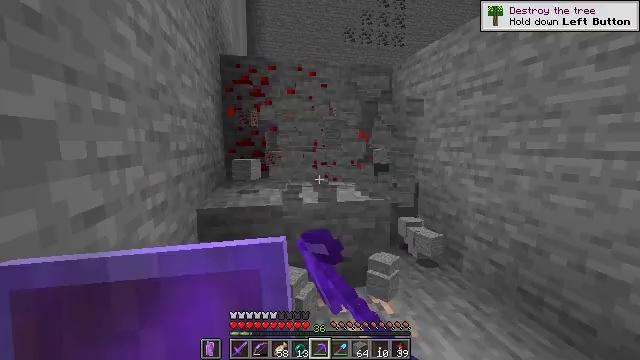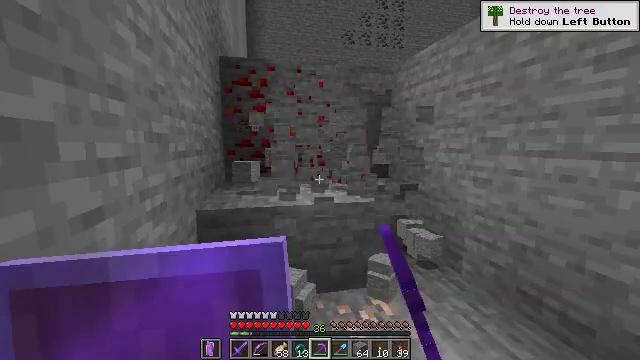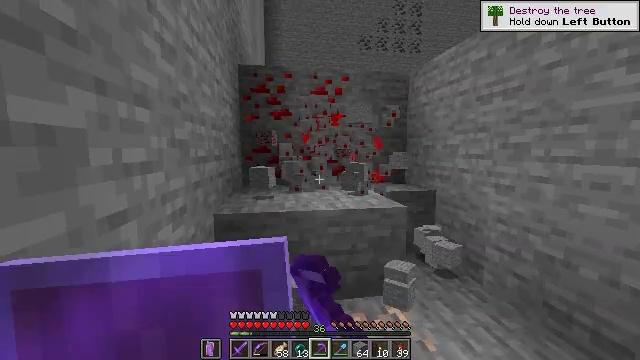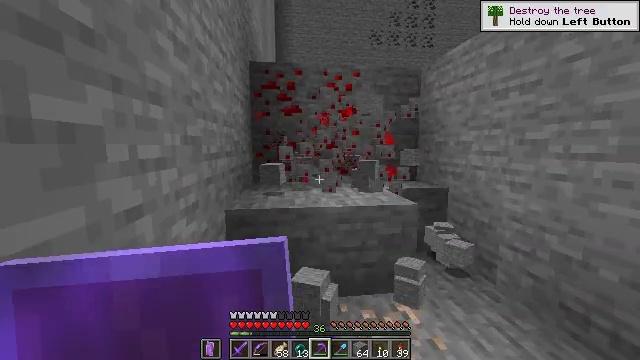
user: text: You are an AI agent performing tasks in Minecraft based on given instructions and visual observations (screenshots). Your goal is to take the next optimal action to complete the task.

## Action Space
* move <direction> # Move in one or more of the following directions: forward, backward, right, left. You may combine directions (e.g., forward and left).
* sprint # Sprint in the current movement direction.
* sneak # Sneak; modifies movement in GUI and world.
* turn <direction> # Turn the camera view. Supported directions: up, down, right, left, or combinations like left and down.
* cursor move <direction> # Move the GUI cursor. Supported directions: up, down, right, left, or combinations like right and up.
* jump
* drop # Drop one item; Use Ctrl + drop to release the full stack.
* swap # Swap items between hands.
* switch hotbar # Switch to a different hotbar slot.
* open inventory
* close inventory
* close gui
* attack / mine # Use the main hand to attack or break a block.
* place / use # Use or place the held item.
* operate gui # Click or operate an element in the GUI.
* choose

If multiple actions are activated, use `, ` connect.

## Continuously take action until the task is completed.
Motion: motion action
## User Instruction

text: Collect redstone ore for crafting and circuits.
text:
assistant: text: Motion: attack / mine
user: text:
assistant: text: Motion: turn left and up, attack / mine
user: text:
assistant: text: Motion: turn left, attack / mine
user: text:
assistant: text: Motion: attack / mine